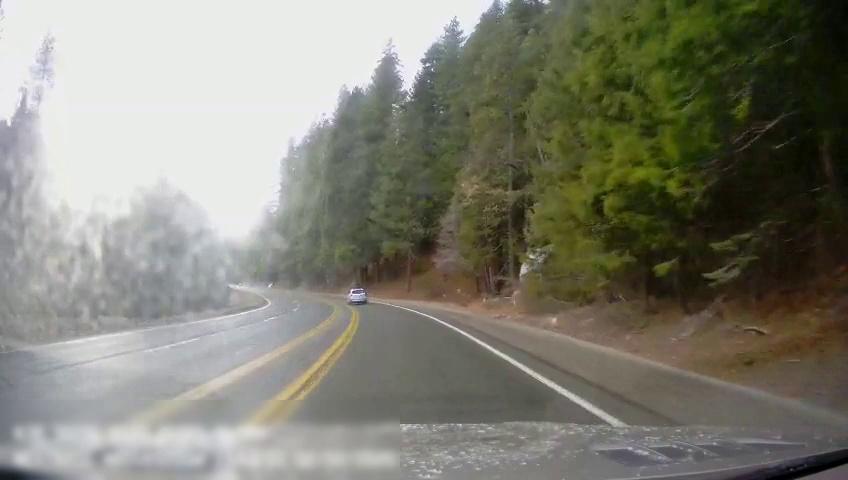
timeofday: Day
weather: Sunny
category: Drivable Space
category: Vehicles | SUV
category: Lanes | Alternate Lane
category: Lanes | Current Lane
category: Lanes | Opposite Lane
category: Lanes | Opposite Lane
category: Lanes | Opposite Lane
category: Lanes | Opposite Lane
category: Lanes | Opposite Lane